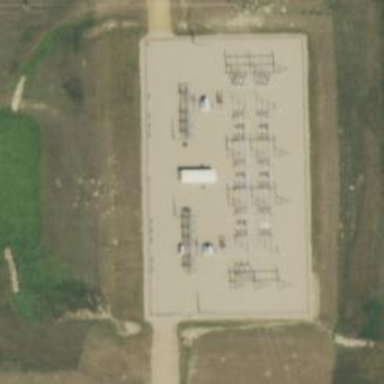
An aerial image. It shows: Switch for power supply.